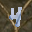
Label: 4